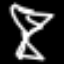
Label: hourglass